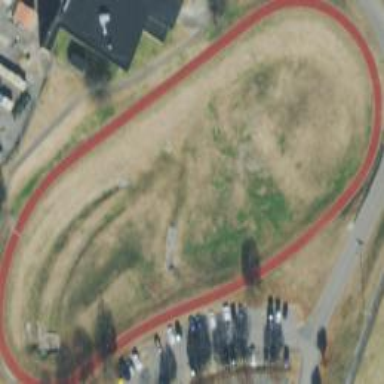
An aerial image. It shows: Track in leisure land.